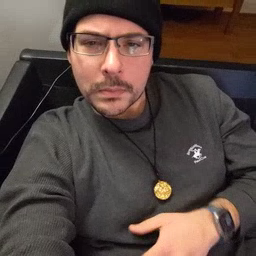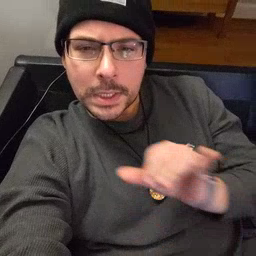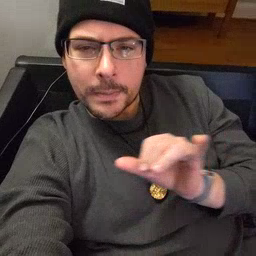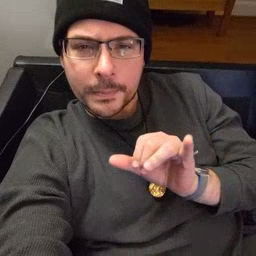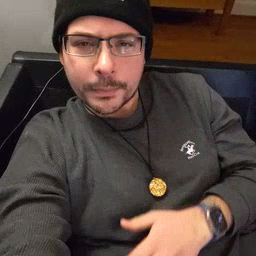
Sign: same